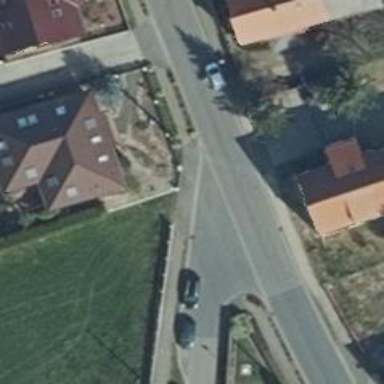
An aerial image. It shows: Simple and straightforward house.